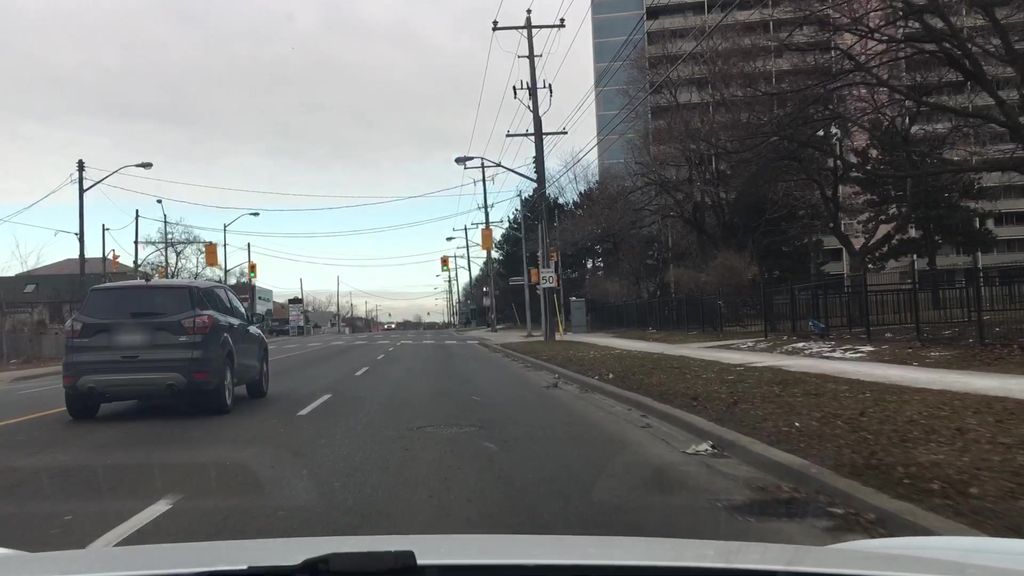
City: toronto